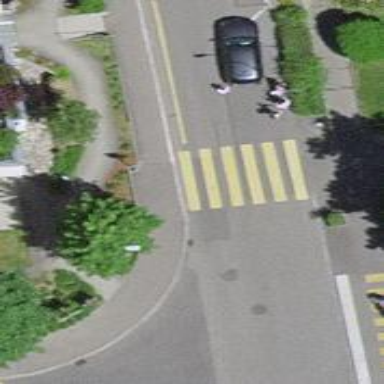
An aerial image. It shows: Uncontrolled zebra crossing on the road.